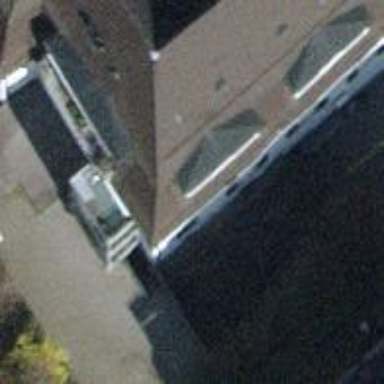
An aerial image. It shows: Garage.